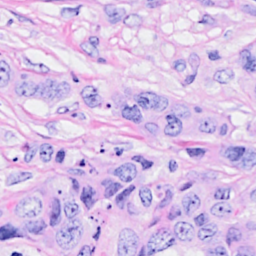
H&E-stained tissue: Breast